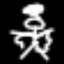
Label: angel